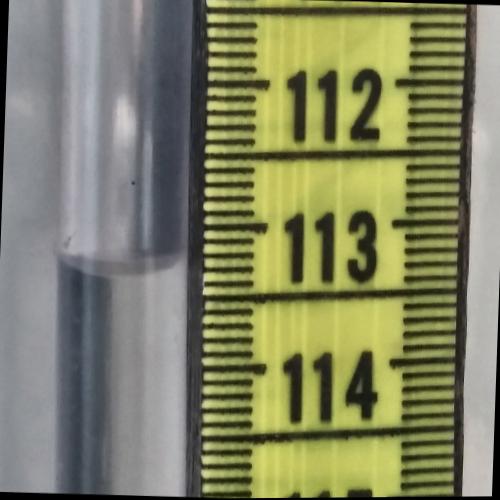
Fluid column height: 113.3 cm